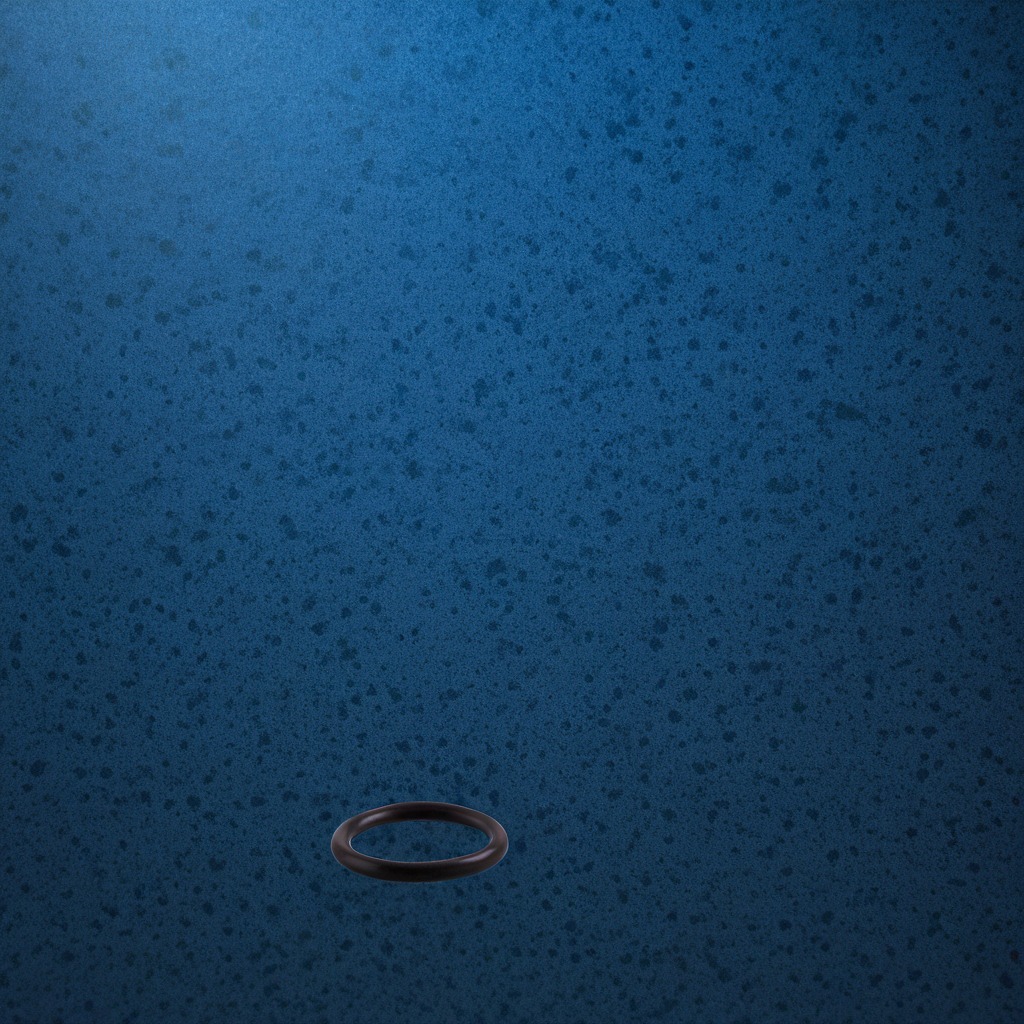
A rubber O-ring lying on a clean granite tabletop inside a workshop under bright overhead lighting crisp shadows high clarity worn but beneath the mat